Question: I am using the 'react-native-grid-image-viewer-with-caption' plugin to display the image gallery on click it converts to slider.
'''
import React, { Component } from 'react';
import {useContext, useState, useEffect} from 'react';
import {
View,
Text,
StyleSheet,
Image,
TouchableOpacity,
ScrollView,
ImageBackground,
Platform,
Linking,Share,
ActivityIndicator, Button, TextInput, Touchable
} from 'react-native';
import GridImageViewerCaption from 'react-native-grid-image-viewer-with-caption';
const TestScreen = ({ route, navigation }) => {
const [imageList, setImageList] = useState([]);
useEffect(() => {
fetchimages();
const gallery = [
{ image: 'https://via.placeholder.com/300/09f.png', text: 'Caption 1'},
{ image: 'https://via.placeholder.com/300/09f.png', text: 'Caption 2'},
{ image: 'https://via.placeholder.com/300/09f.png', text: 'Caption 3'},
{ image: 'https://via.placeholder.com/300/09f.png', text: 'Caption 4'},
{ image: 'https://via.placeholder.com/300/09f.png', text: 'Caption 5'},
{ image: 'https://via.placeholder.com/300/09f.png', text: 'Caption 6'},
{ image: 'https://via.placeholder.com/300/09f.png', text: 'Caption 7'},
{ image: 'https://via.placeholder.com/300/09f.png', text: 'Caption 8'}
];
}
const fetchimages = async () => {
setImageLoading(true)
var InsertAPIFETCH = 'https://testapi.com/images';
var headers = {
Accept: 'application/json',
'Content-Type': 'application/json',
};
var Data = {
id: route.params.id,
};
fetch(InsertAPIFETCH, {
method: 'POST',
headers: headers,
body: JSON.stringify(Data),
})
.then(response => response.json())
.then(responseJson => {
setImageList(responseJson.imageres);
})
.catch(error => {
alert(error);
});
}
if (isLoading == true) {
return <LottieView
source={require('../assets/indicator.json')}
autoPlay
loop={true}
speed={0.8}
style={{ justifyContent: "center", flex: 1 }}
/>
} else {
return (
<View style={styles.container}>
<GridImageViewerCaption data={gallery} captionColor="#fff" />
</View>
);
}
}
export default TestScreen;'''
'''
I want to pass the API JSON response to the gallery function which intern will be passed to . More detailed elaboration is shown in the images attached.
Can anybody pls help me with this
RefLink: <URL>
Thanks in advance.

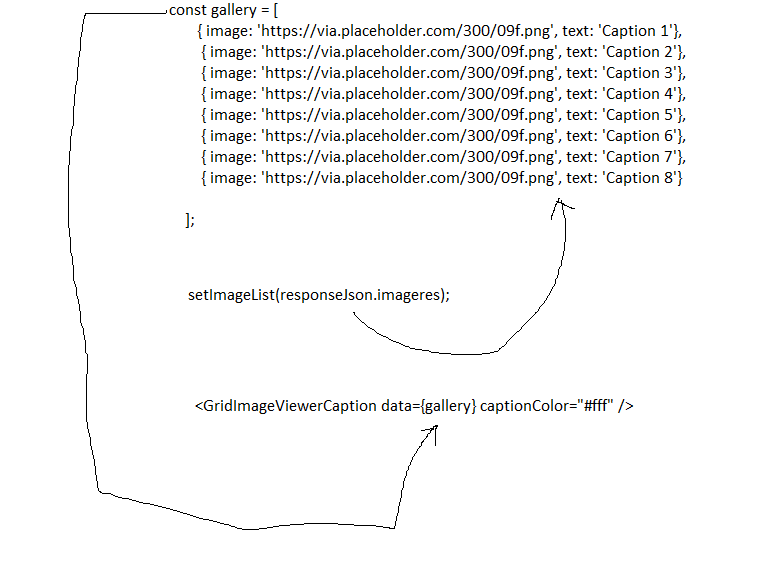
Answer: make gallery variable as default value of imageList and use imageList as data in GridImageViewerCaption
'''
const gallery = [
{ image: 'https://via.placeholder.com/300/09f.png', text: 'Caption 1'},
{ image: 'https://via.placeholder.com/300/09f.png', text: 'Caption 2'},
{ image: 'https://via.placeholder.com/300/09f.png', text: 'Caption 3'},
{ image: 'https://via.placeholder.com/300/09f.png', text: 'Caption 4'},
{ image: 'https://via.placeholder.com/300/09f.png', text: 'Caption 5'},
{ image: 'https://via.placeholder.com/300/09f.png', text: 'Caption 6'},
{ image: 'https://via.placeholder.com/300/09f.png', text: 'Caption 7'},
{ image: 'https://via.placeholder.com/300/09f.png', text: 'Caption 8'}
];
const [imageList, setImageList] = useState(gallery);
<GridImageViewerCaption data={imageList} captionColor="#fff" />
'''